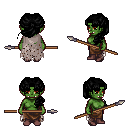
a pixel art fantasy rpg character, female body template, orc, green skin, gray tattered cape, robe skirt, black princess hairstyle, maroon shoes, spear, four views (front, back, left, right), 2x2 character sprite sheet, small pixel art, hard edges, no anti-aliasing